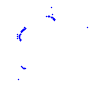
Particle: proton